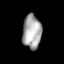
Tissue: prostate
Cell type: T cells
Senescence score: 0.2745
Nuclear area (px): 626
Mean DAPI intensity: 165.963